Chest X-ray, PA view. Patient: 58 years old, sex M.
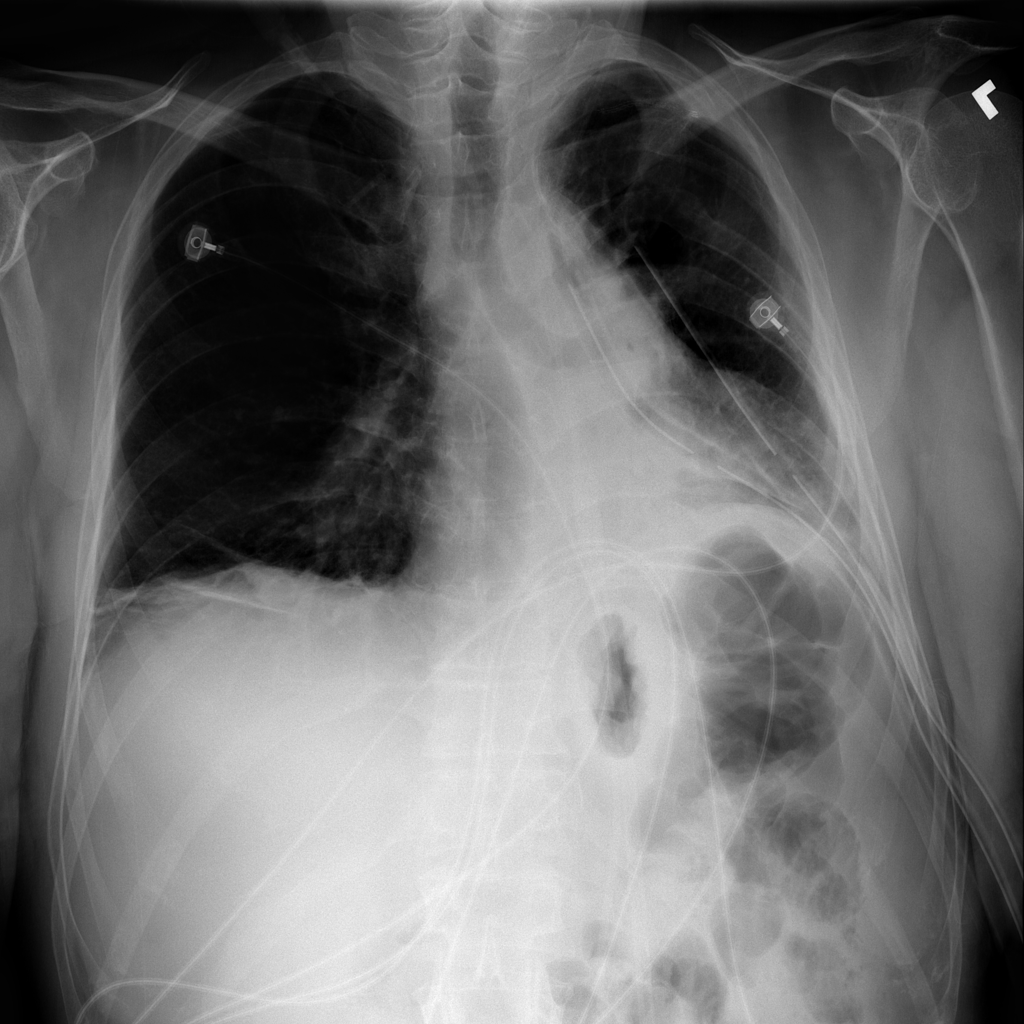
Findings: Atelectasis